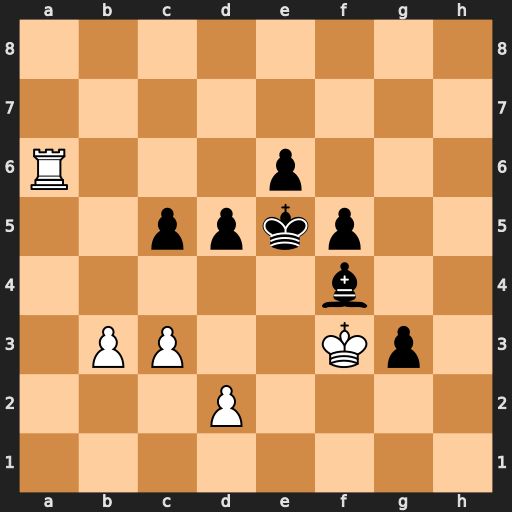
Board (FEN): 8/8/R3p3/2ppkp2/5b2/1PP2Kp1/3P4/8
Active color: w
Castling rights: -
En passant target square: -
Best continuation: d4+ cxd4 cxd4+ Kxd4 Kxf4